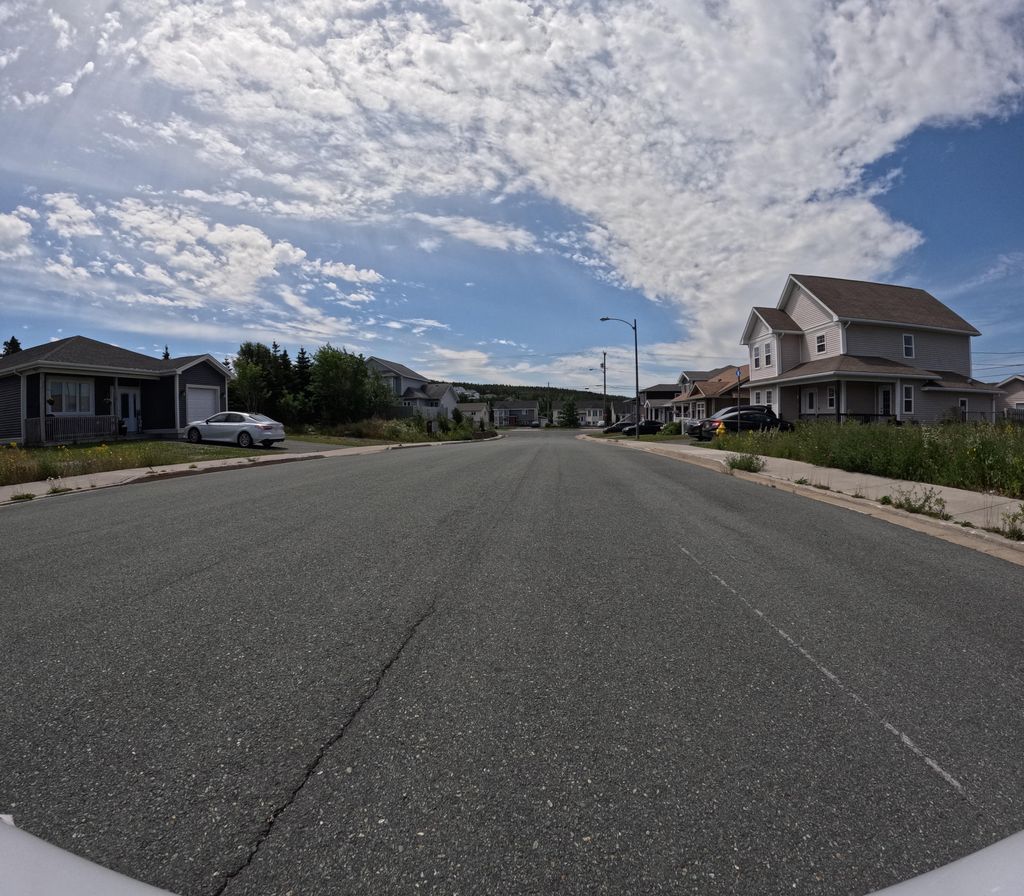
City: st_johns